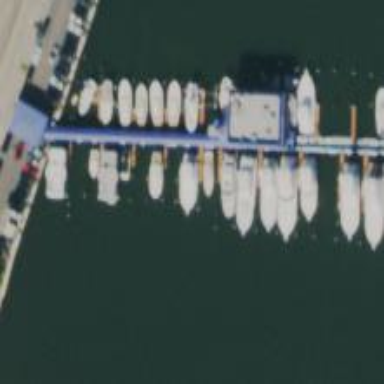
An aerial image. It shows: Man-made pier.